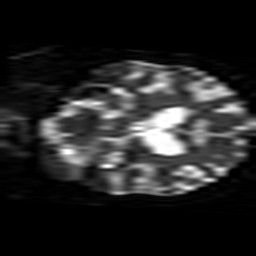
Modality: ADC
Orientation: coronal
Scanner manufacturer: siemens
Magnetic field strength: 1.5 T
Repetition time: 8.1 s
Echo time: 0.119 s